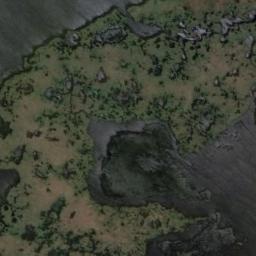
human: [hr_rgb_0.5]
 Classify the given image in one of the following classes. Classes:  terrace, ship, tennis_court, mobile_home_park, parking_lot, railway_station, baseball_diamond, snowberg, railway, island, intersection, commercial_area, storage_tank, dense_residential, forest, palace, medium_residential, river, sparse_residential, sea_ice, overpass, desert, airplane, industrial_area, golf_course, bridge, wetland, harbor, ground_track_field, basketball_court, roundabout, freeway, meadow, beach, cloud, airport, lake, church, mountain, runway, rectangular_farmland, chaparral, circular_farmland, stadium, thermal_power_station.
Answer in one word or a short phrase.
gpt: wetland